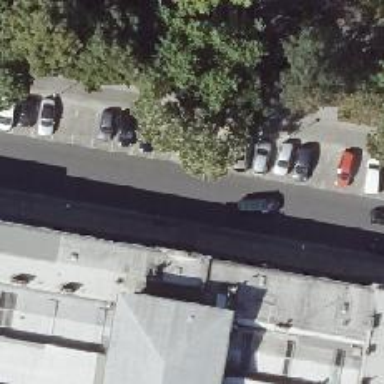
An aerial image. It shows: Residential road with asphalt surface and separate sidewalk. There is perpendicular on-street parking lane on the left side.